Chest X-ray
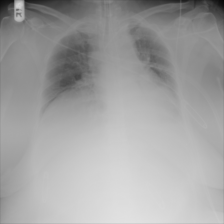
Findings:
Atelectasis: negative
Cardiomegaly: negative
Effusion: negative
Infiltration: negative
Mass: negative
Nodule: negative
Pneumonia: negative
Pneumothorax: negative
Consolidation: negative
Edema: negative
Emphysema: negative
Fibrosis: negative
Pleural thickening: negative
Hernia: negative